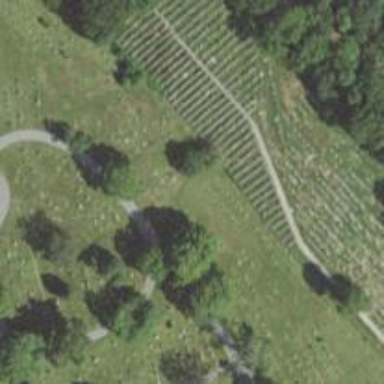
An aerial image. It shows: Historical cemetery with landuse designation. It is known as burial ground.